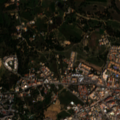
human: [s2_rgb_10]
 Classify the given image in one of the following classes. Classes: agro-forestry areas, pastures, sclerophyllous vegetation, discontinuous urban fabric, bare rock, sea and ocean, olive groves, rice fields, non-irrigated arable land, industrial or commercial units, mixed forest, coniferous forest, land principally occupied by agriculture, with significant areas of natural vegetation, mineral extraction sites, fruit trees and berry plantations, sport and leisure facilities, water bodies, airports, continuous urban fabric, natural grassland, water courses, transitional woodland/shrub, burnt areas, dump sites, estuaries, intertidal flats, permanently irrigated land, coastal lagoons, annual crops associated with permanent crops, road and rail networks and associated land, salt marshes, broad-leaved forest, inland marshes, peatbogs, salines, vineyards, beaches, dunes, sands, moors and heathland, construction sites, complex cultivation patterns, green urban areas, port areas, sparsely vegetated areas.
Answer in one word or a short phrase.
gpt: discontinuous urban fabric, sport and leisure facilities, fruit trees and berry plantations, complex cultivation patterns, agro-forestry areas